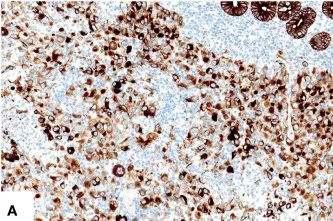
Immunohistochemical and molecular findings of the SMARCA4-deficient undifferentiated carcinoma. The tumor cells diffusely expressed pancytokeratin [, X200.
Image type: pathology (immunostaining)